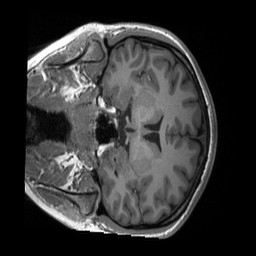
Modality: T1w
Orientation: coronal
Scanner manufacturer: siemens
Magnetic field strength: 3 T
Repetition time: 2.4 s
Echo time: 0.00224 s